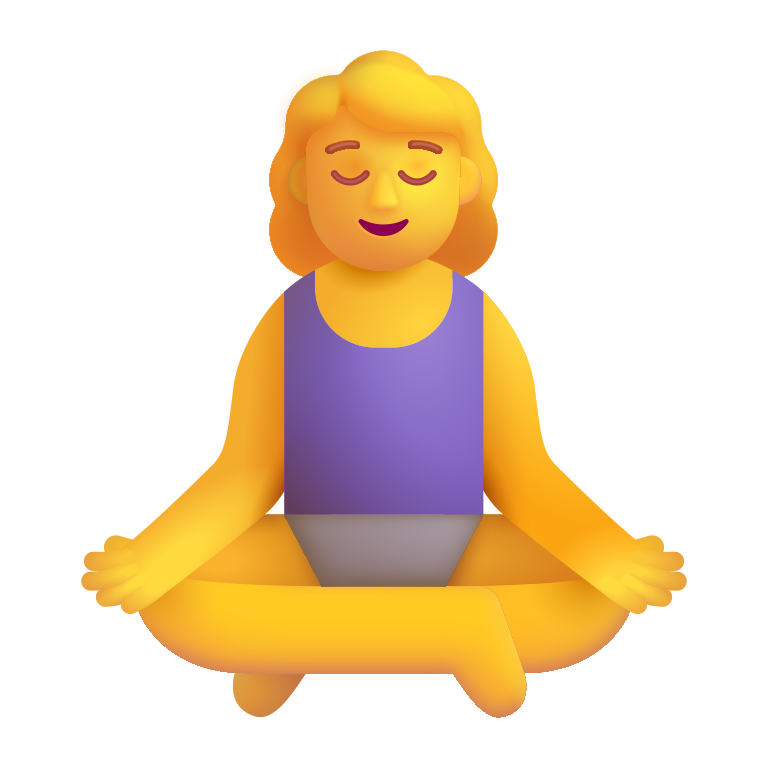
woman in lotus position color default